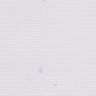
Metastatic tissue present: no